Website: macys
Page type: customer-info-address
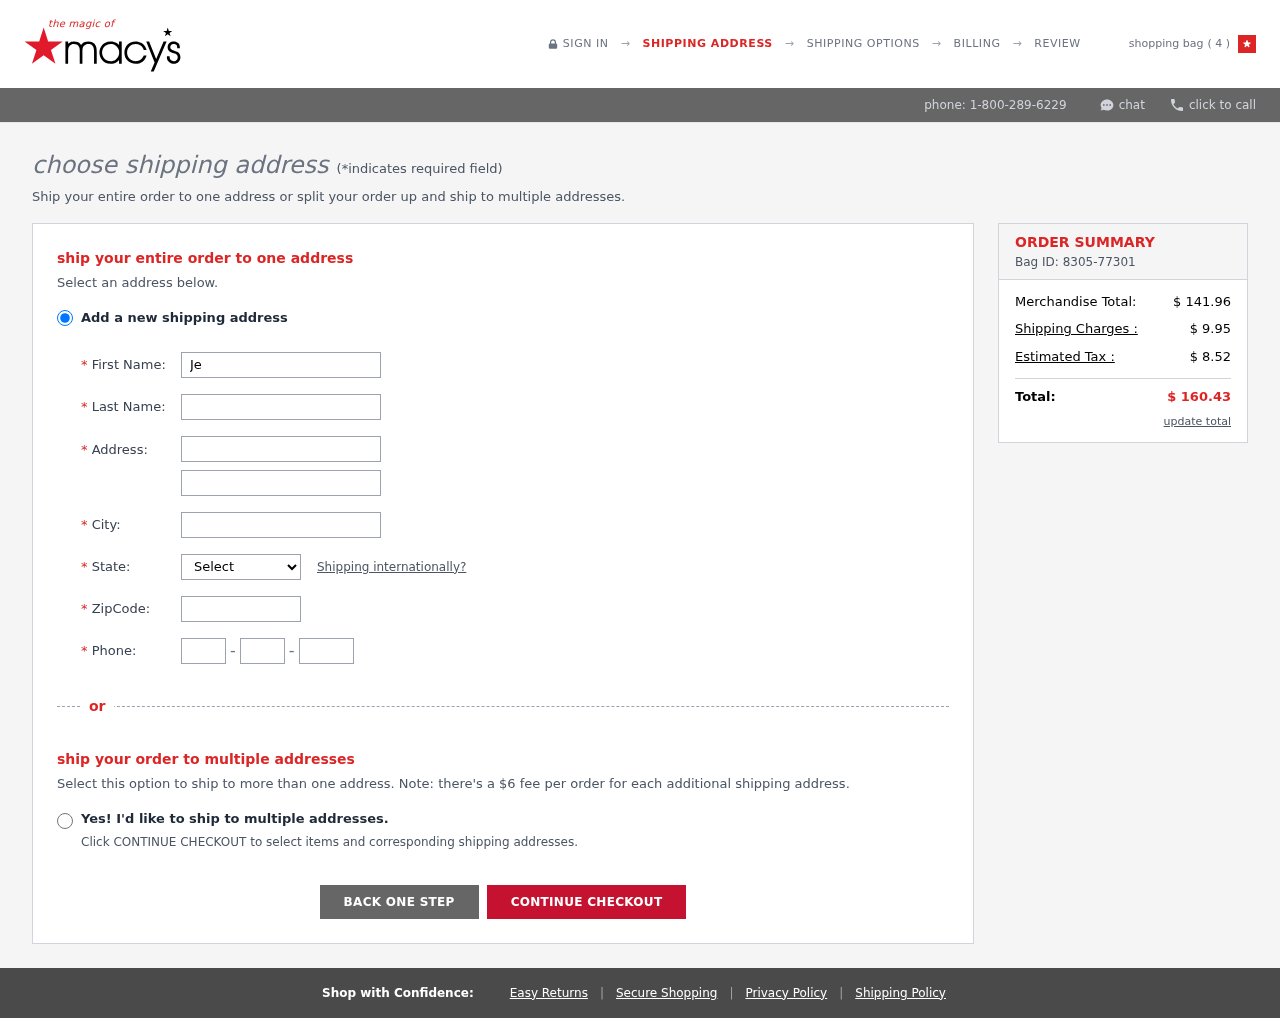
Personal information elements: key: PII_CITY
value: Johnhaven
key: PII_FIRSTNAME
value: Jennifer
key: PII_LASTNAME
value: Mcdonald
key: PII_PHONE_AREA
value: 779
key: PII_PHONE_PREFIX
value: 761
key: PII_PHONE_SUFFIX
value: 8192
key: PII_POSTCODE
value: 44960
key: PII_STATE_ABBR
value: VI
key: PII_STREET
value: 505 Roberts Divide
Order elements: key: ORDER_NUM_ITEMS
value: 4
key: ORDER_ID
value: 8305-77301
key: ORDER_SUBTOTAL
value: $ 141.96
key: ORDER_SHIPPING_COST
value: $ 9.95
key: ORDER_TAX
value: $ 8.52
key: ORDER_TOTAL
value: $ 160.43